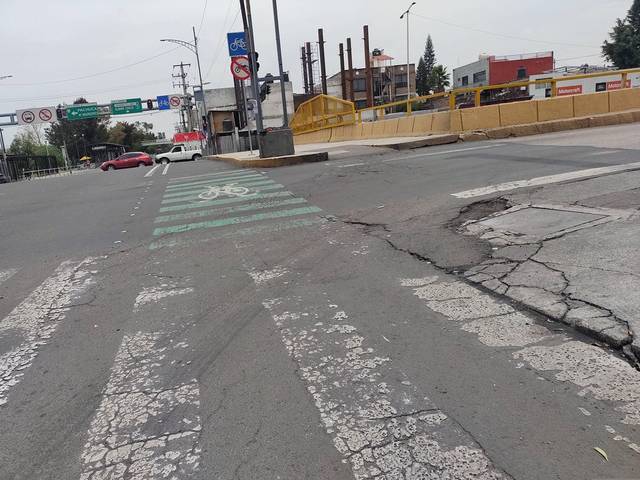
Region: Mexico
Coordinates: 19.452, -99.109